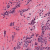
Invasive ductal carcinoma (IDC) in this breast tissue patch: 1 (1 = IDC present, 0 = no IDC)